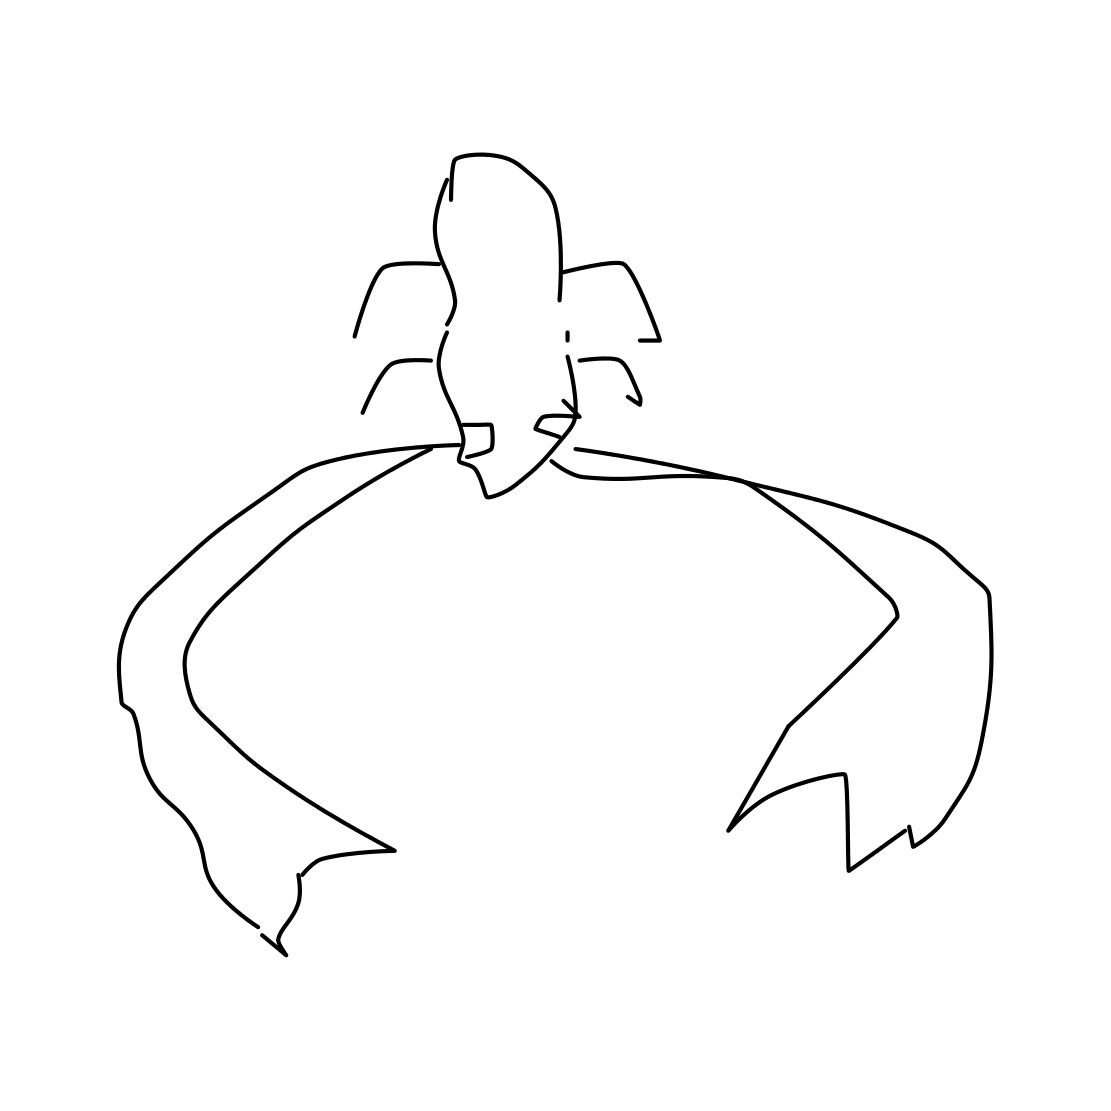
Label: lobster